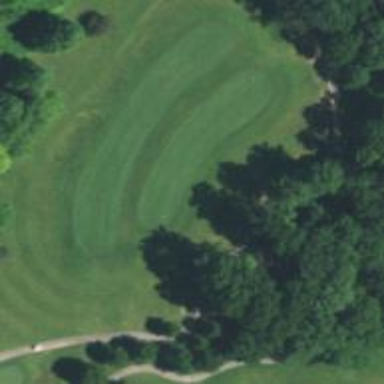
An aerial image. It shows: Golf fairway surrounded by grass.